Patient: sex F, age 41
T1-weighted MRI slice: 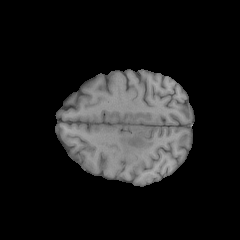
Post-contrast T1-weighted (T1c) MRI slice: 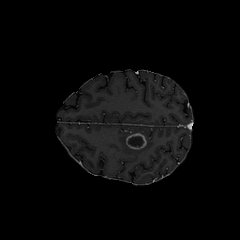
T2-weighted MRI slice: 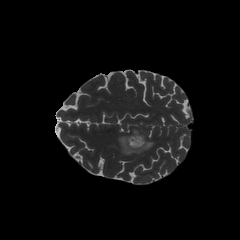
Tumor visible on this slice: yes
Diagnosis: Glioblastoma, IDH-wildtype
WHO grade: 4